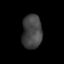
Tissue: lung
Cell type: T cells
Senescence score: 0.1818
Nuclear area (px): 664
Mean DAPI intensity: 67.074